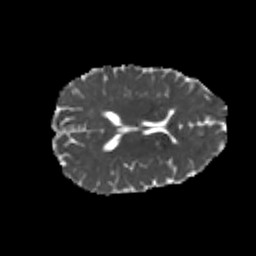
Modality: MD
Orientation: axial
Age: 22
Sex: female
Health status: healthy
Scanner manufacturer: philips
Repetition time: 7.39 s
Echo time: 0.08599 s